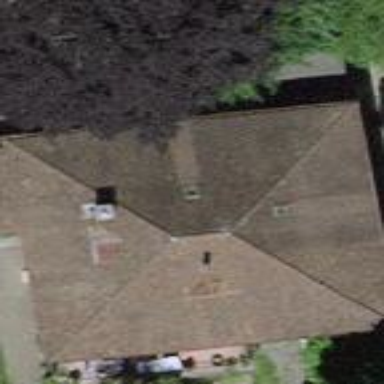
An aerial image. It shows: Residential building with hipped roof made of roof tiles.